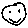
Label: smiley face